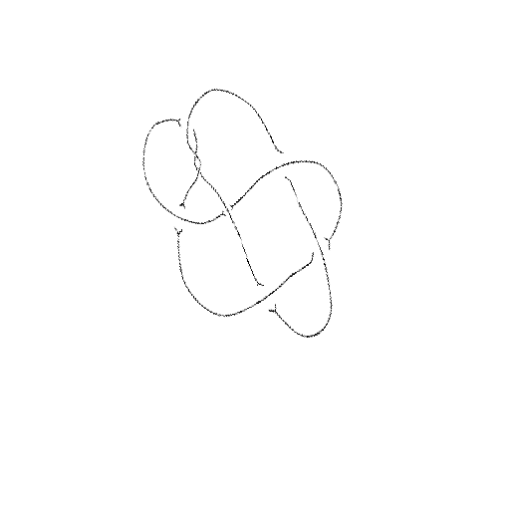
Crossing number: 8